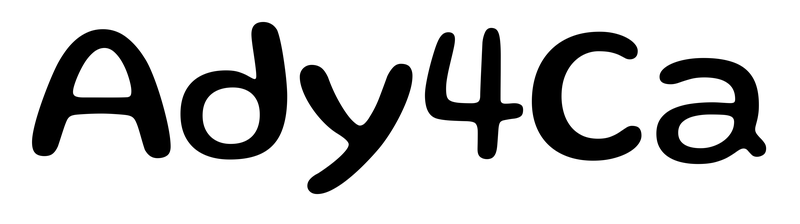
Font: Gluten_Regular